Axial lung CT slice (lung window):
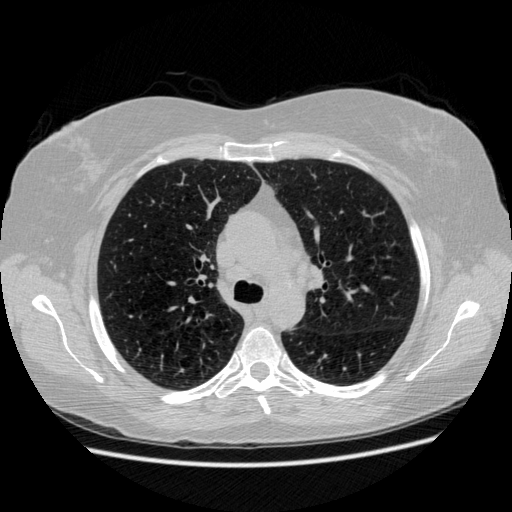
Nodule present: no